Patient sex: M
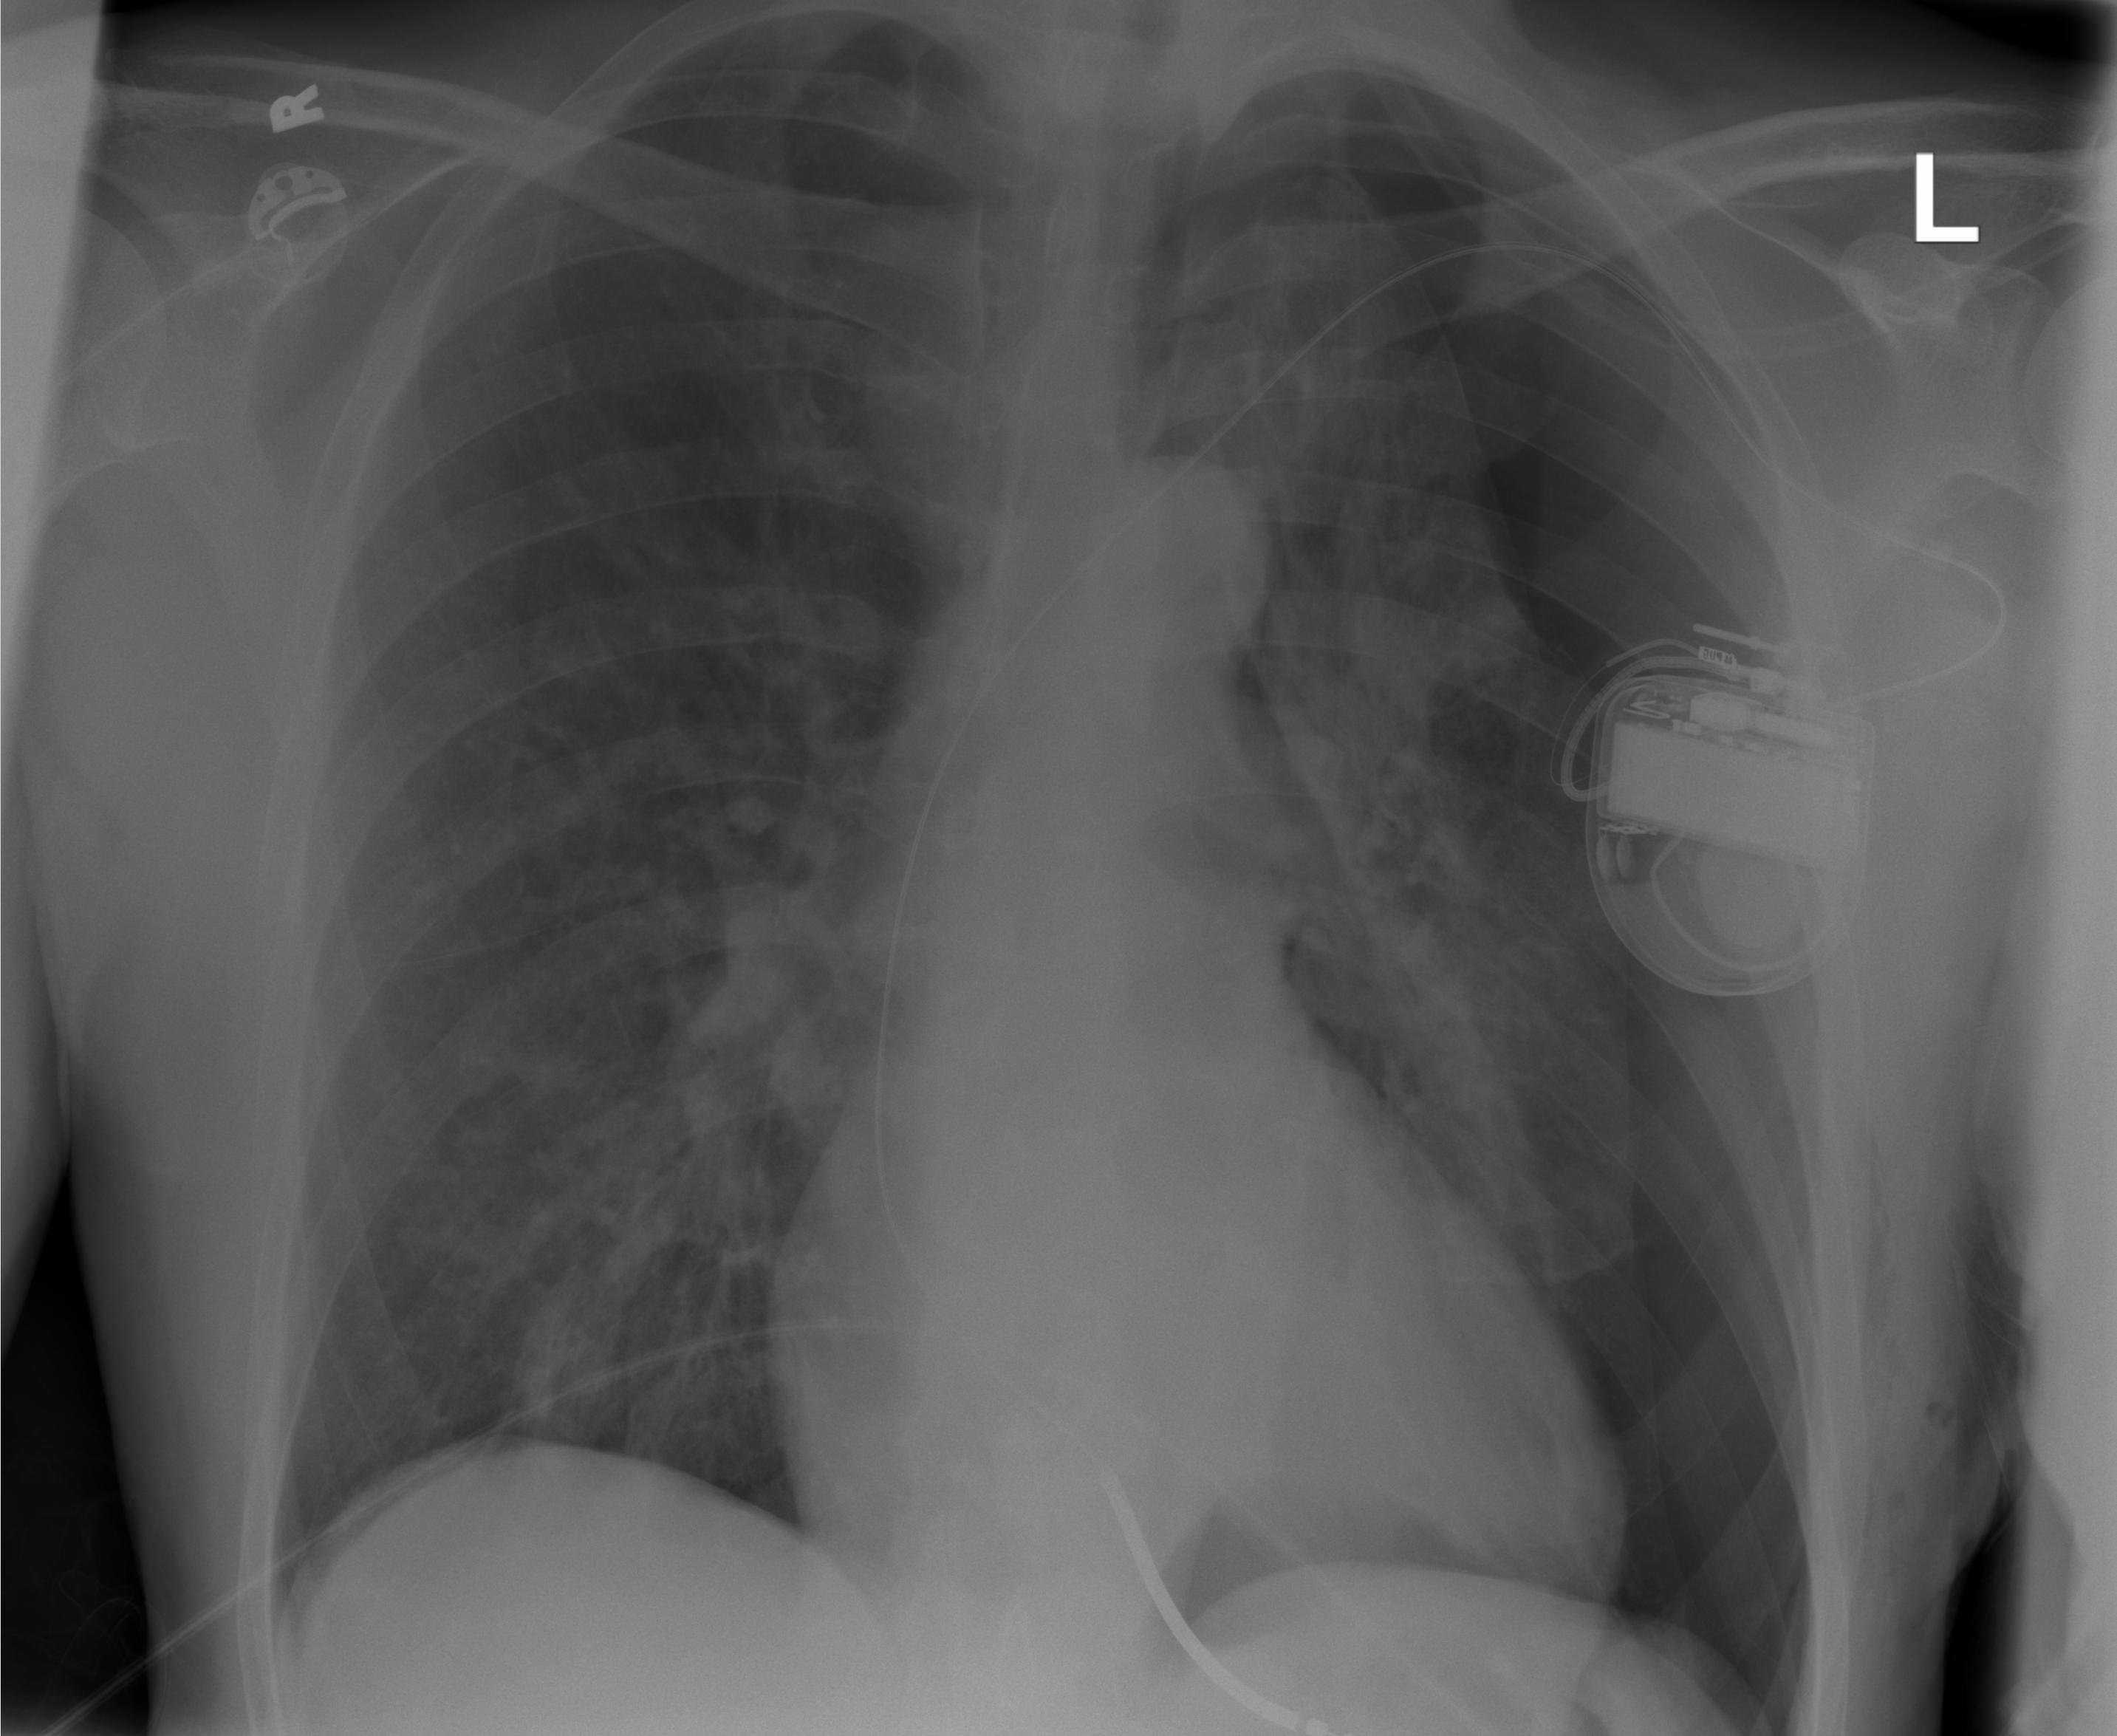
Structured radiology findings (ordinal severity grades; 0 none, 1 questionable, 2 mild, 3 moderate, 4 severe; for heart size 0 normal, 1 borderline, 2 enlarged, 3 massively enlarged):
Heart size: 0
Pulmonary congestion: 0
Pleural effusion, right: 0
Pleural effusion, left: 0
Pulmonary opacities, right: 0
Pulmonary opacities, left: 0
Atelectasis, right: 0
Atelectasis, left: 2